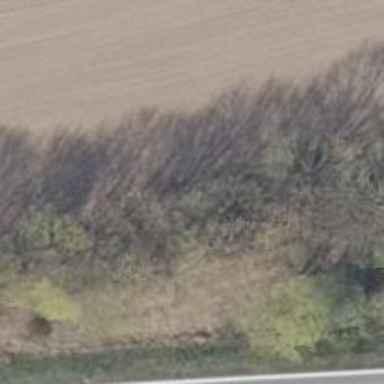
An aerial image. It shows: Row of deciduous broadleaved trees.